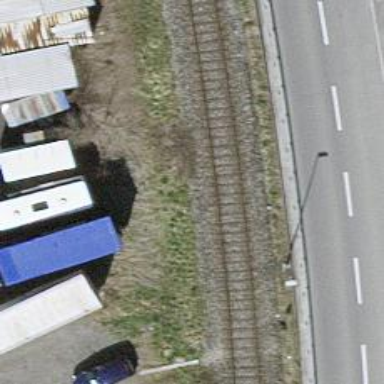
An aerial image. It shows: Railway track.